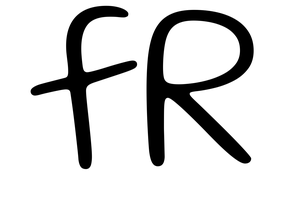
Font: Gluten_ExtraLight